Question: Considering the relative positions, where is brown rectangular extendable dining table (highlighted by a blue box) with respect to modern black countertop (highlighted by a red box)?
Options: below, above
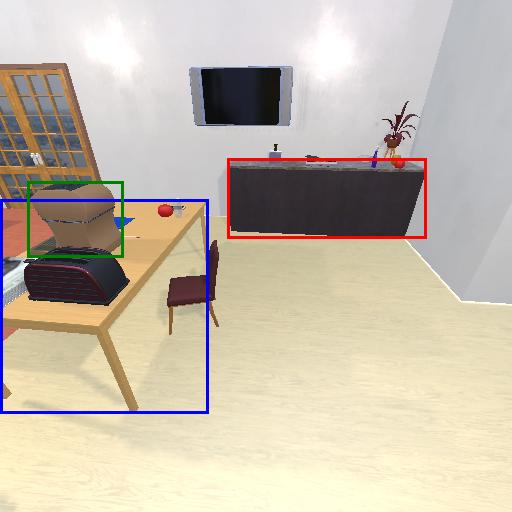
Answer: below